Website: lowes
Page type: review-order
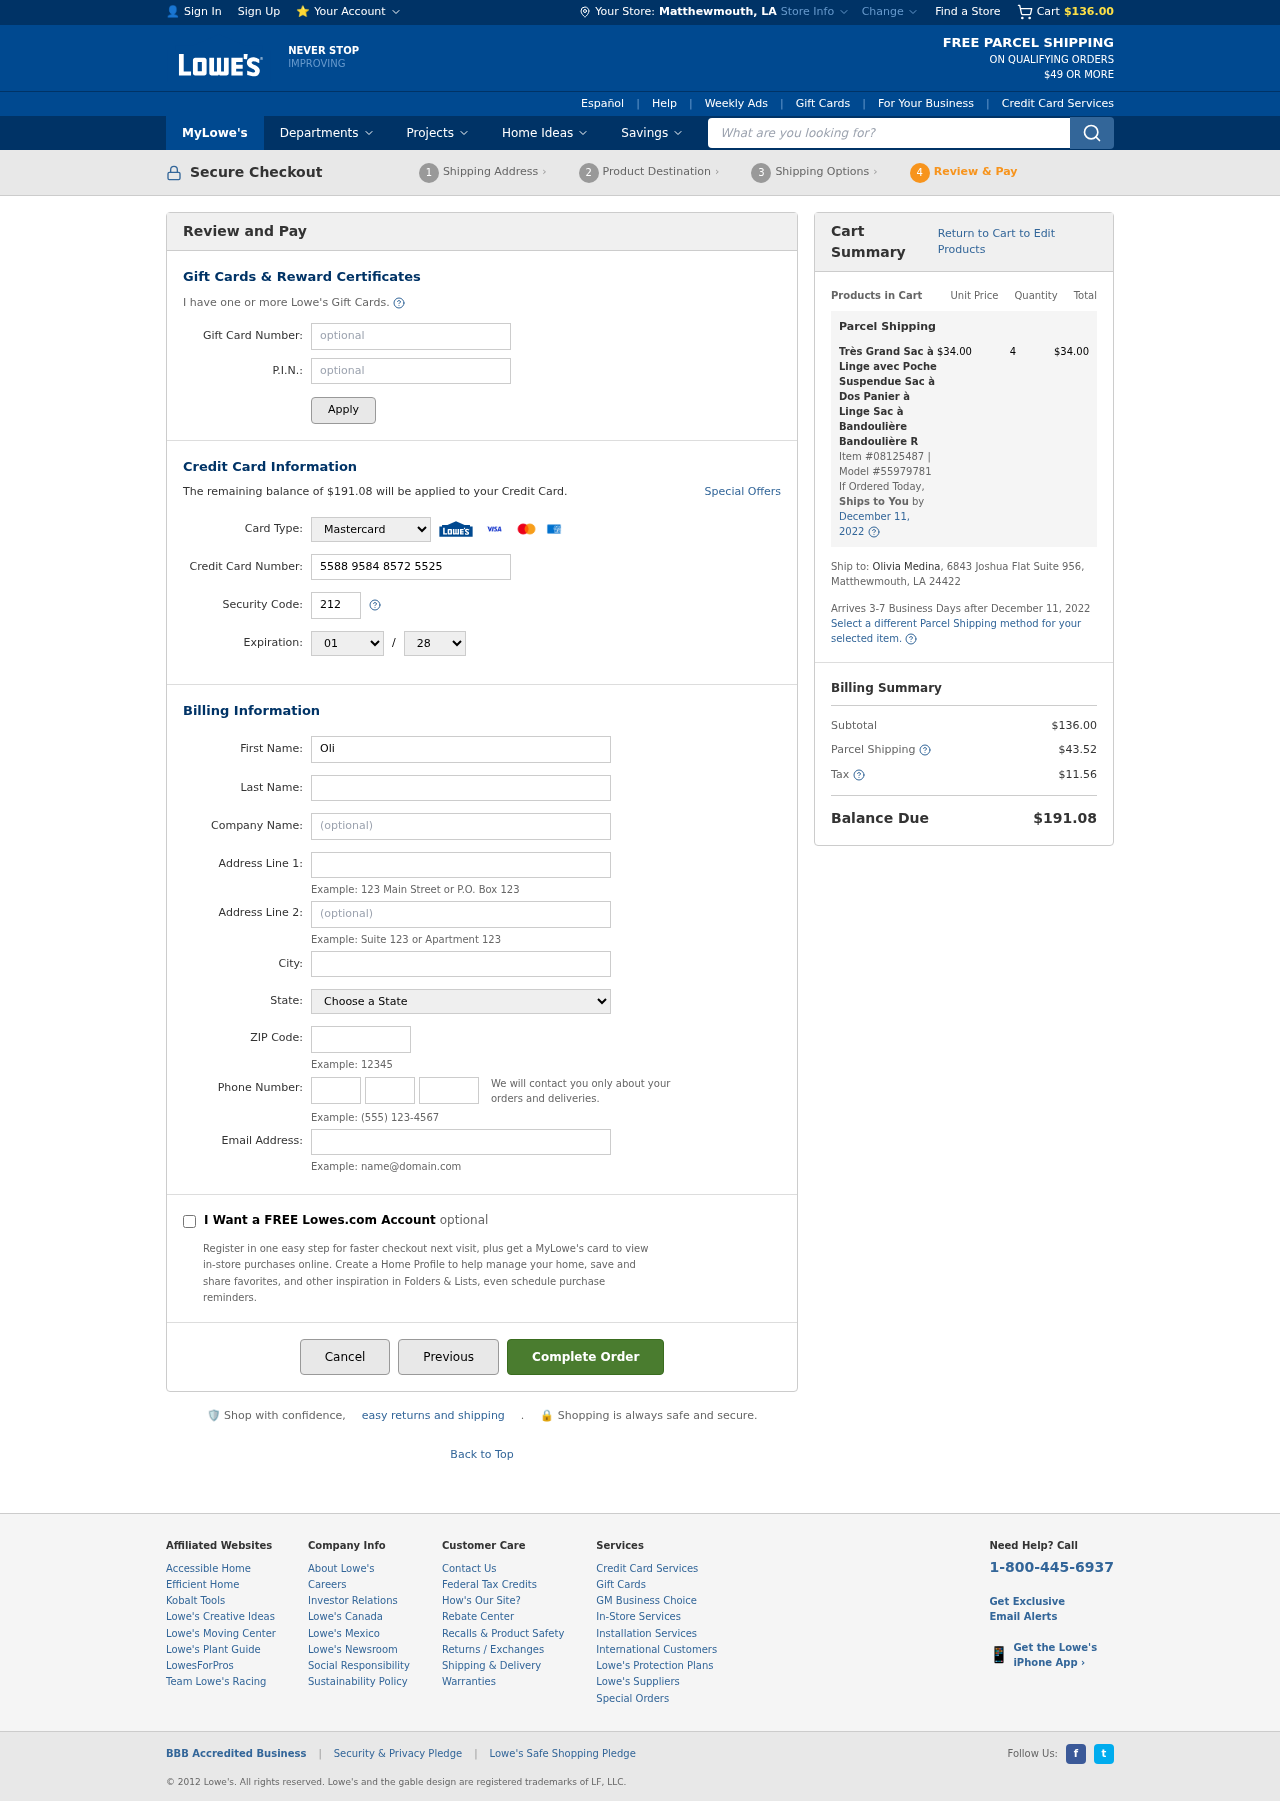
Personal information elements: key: PII_CARD_CVV
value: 212
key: PII_CARD_EXPIRY_MONTH
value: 01
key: PII_CARD_EXPIRY_YEAR
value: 28
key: PII_CARD_NUMBER
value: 5588 9584 8572 5525
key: PII_CARD_TYPE
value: Mastercard
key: PII_CITY
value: Matthewmouth
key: PII_CITY_STATE
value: Matthewmouth, LA
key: PII_EMAIL
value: omedina@yahoo.com
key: PII_FIRSTNAME
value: Olivia
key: PII_LASTNAME
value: Medina
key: PII_PHONE_AREA
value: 450
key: PII_PHONE_PREFIX
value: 376
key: PII_PHONE_SUFFIX
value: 2168
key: PII_POSTCODE
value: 24422
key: PII_STATE
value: Louisiana
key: PII_STREET
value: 6843 Joshua Flat Suite 956
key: PII_STREET2
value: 6843 Joshua Flat Suite 956
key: PII_FULLNAME2
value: Olivia Medina
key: PII_STATE_ABBR
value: LA
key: PII_POSTCODE_FULL
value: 24422
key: PII_CITY_STATE_ZIP
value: Matthewmouth, LA 24422
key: PII_POSTCODE_NUMERIC
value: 24422
Product elements: key: PRODUCT1_NAME
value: Très Grand Sac à Linge avec Poche Suspendue Sac à Dos Panier à Linge Sac à Bandoulière Bandoulière R
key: PRODUCT1_PRICE
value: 34
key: PRODUCT1_QUANTITY
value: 4
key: PRODUCT1_ITEM_NUMBER
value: Item #08125487
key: PRODUCT1_MODEL_NUMBER
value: Model #55979781
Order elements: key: ORDER_SUBTOTAL
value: $136.00
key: ORDER_BALANCE_DUE
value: $191.08
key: ORDER_SHIPPING_DATE
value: December 11, 2022
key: ORDER_ITEM_TOTAL
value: $34.00
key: ORDER_SHIPPING_DATE2
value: December 11, 2022
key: ORDER_SHIPPING_COST
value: $43.52
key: ORDER_TAX
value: $11.56
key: ORDER_TOTAL
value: $191.08
Search elements: key: HEADER_SEARCH
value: What are you looking for?